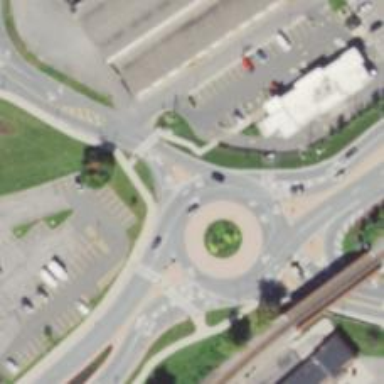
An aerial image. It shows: Roundabout on trunk highway.